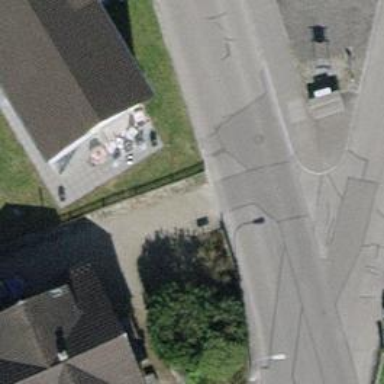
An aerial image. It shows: Residential road with asphalt surface and sidewalk on the left side.